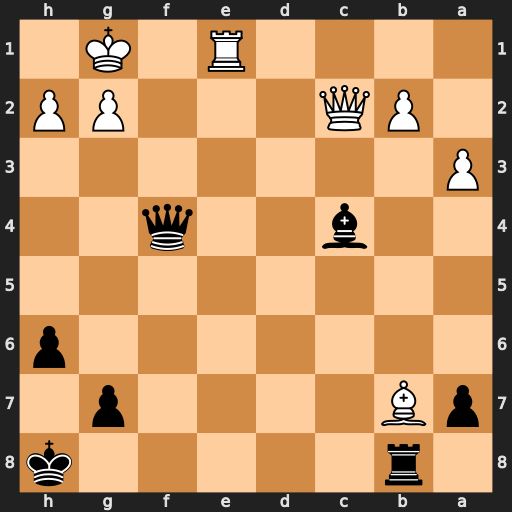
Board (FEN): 1r5k/pB4p1/7p/8/2b2q2/P7/1PQ3PP/4R1K1
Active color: b
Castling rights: -
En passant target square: -
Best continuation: Qd4+ Qf2 Qxf2+ Kxf2 Rxb7